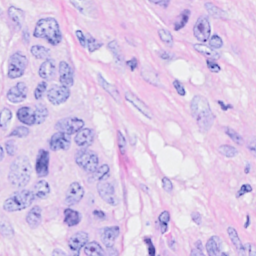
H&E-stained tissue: Breast